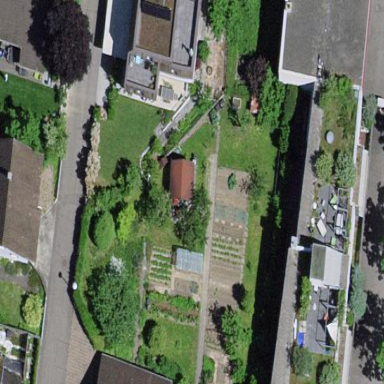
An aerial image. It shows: Garden that is leisure land.